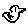
Label: bird